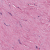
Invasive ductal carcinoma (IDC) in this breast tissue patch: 1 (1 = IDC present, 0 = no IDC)